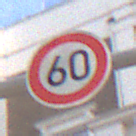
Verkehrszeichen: Geschwindigkeit60
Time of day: MorningAfternoon
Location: Outdoor (Urban)
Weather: PartlyCloudy
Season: NotSpecified
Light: Natural